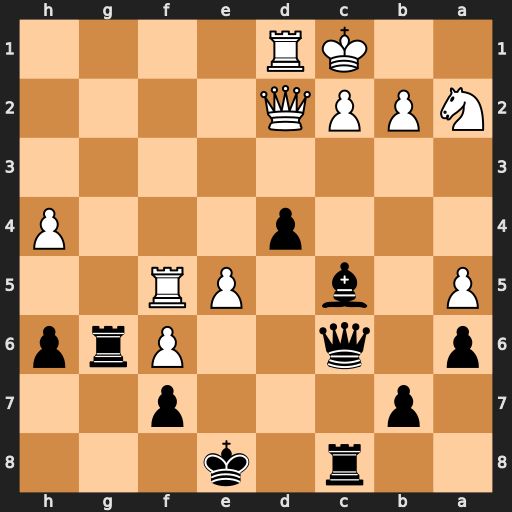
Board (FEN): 2r1k3/1p3p2/p1q2Prp/P1b1PR2/3p3P/8/NPPQ4/2KR4
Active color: b
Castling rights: -
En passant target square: -
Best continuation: Qe6 Nb4 Qxf5